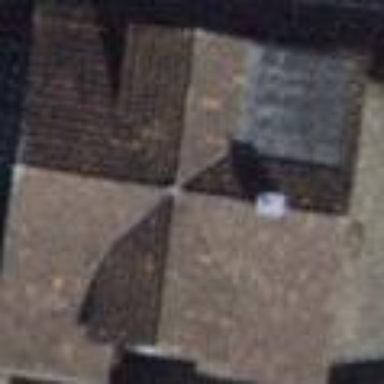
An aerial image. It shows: Terrace building with gabled roof.